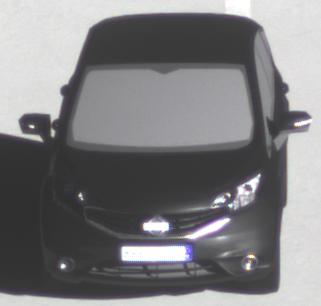
Make: Nissan
Model: Note 1.2
Detailed model: Note (E12) (10/13 - 12/16)
Model produced from: 2013/10
Model produced until: 2015/09
Doors: 5
Color: black
Road condition: dry road
Daytime: morning or afternoon
Contrast: high contrast